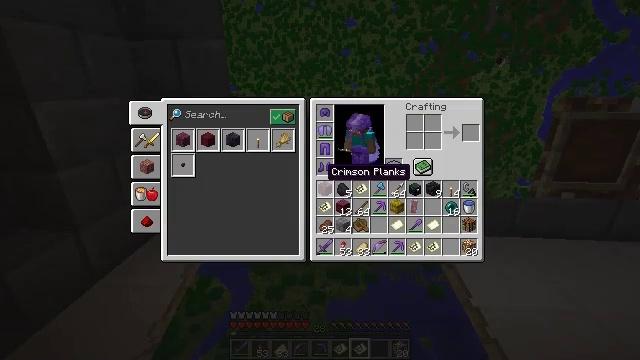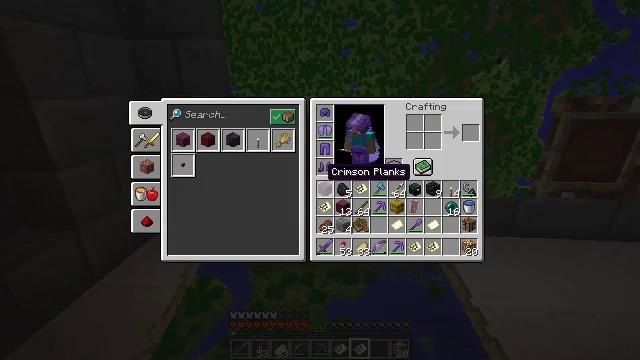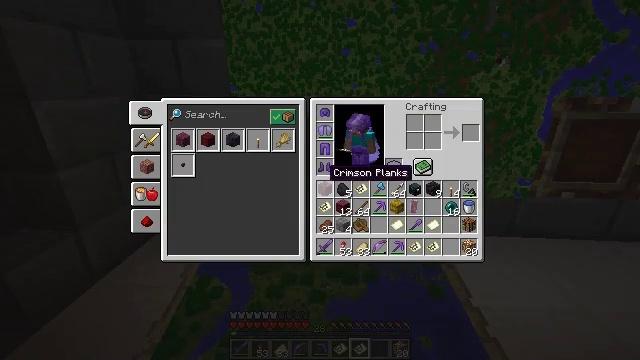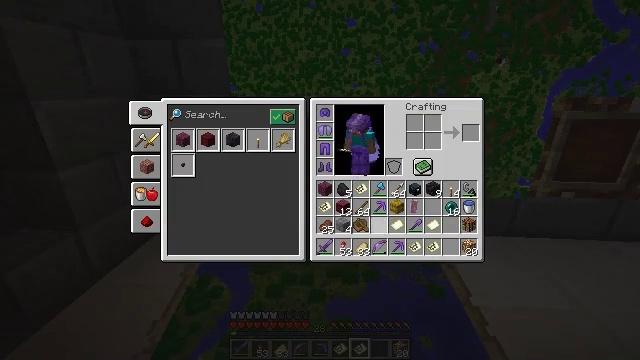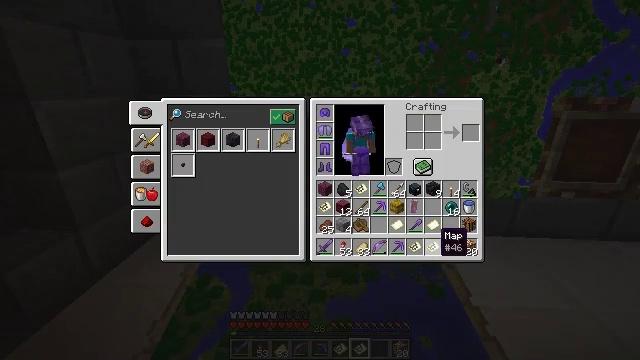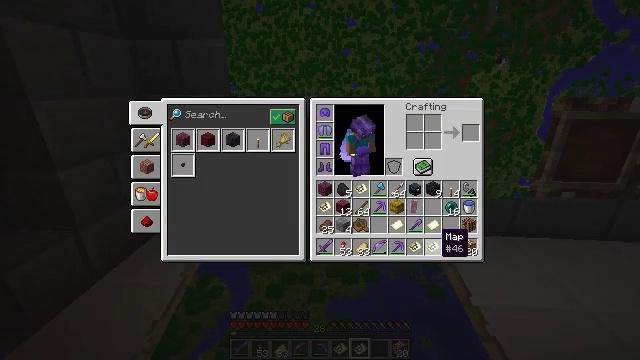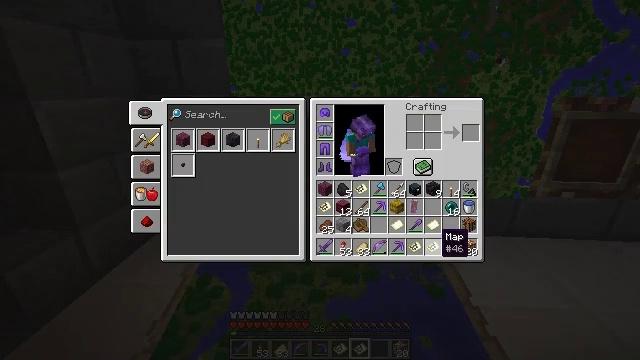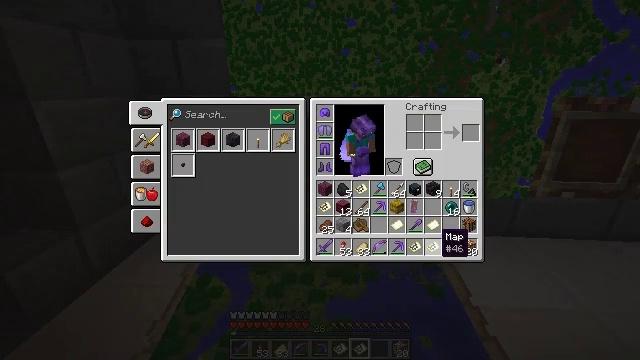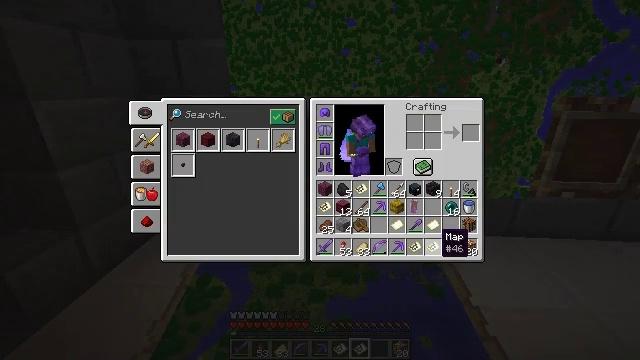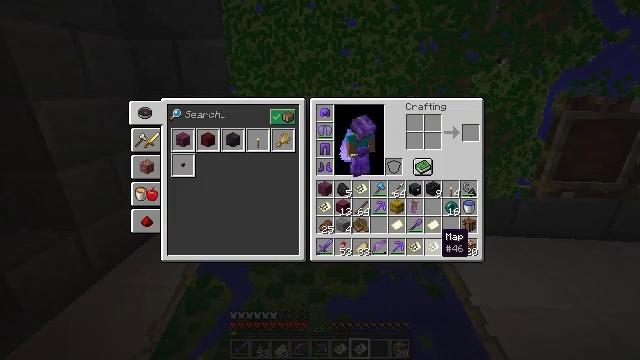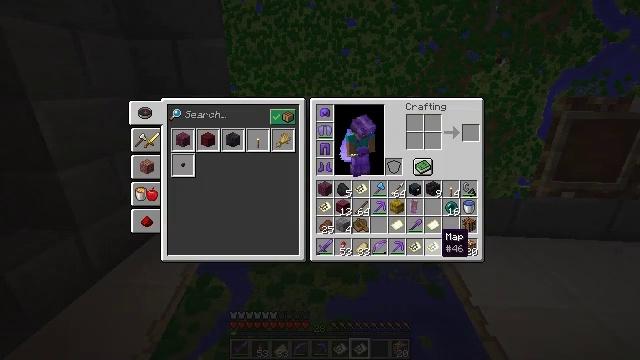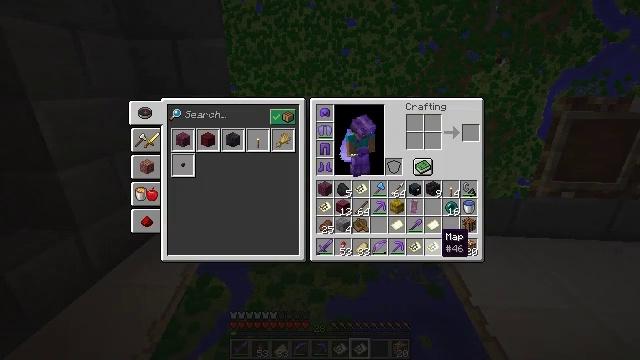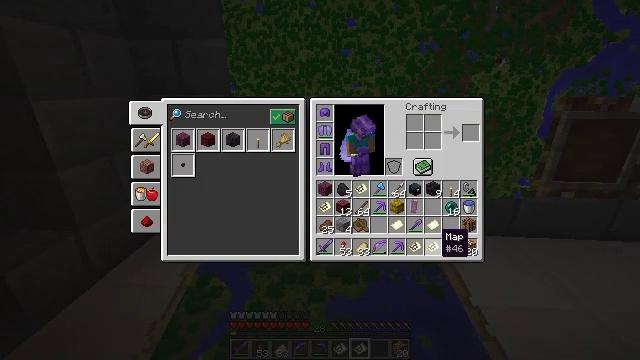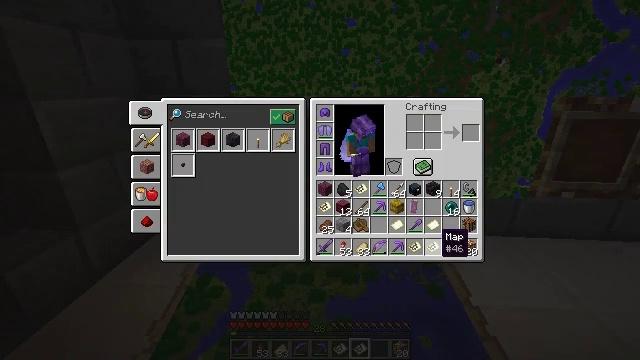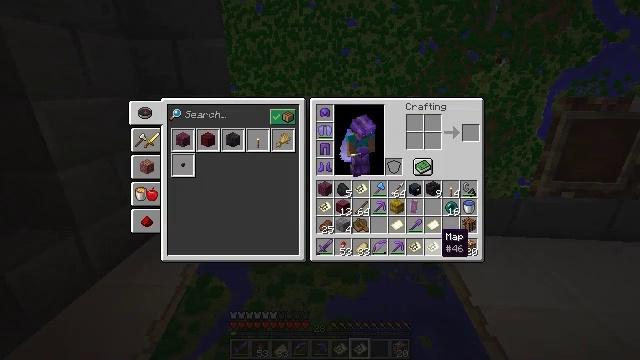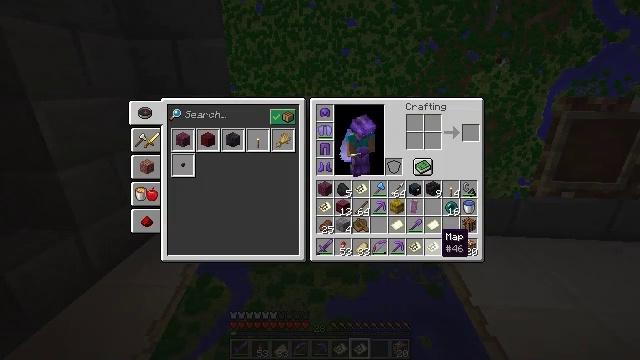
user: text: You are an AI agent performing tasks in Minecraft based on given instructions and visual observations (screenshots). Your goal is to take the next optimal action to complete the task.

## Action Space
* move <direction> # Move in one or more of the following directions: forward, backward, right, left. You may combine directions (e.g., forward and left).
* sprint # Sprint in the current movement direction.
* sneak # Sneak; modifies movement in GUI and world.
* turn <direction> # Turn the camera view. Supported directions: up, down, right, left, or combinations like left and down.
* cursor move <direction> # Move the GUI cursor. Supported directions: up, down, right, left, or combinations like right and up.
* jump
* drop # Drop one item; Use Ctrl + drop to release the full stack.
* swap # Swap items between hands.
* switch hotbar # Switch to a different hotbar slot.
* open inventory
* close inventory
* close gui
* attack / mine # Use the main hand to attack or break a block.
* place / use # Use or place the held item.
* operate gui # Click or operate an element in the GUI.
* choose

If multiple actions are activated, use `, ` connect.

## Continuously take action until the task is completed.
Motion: motion action
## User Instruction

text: Mine stone bricks from a structure.
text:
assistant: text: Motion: no_op
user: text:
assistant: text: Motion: no_op
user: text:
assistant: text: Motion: turn right and down
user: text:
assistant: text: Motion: turn right and down
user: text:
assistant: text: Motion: no_op
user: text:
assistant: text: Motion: no_op
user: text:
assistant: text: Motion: no_op
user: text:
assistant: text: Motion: no_op
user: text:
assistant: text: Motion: no_op
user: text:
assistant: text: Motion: no_op
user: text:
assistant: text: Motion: no_op
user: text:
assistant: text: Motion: no_op
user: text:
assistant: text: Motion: no_op
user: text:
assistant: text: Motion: no_op
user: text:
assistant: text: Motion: no_op
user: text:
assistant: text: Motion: no_op
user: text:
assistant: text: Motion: no_op
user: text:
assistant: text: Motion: turn left
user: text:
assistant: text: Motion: no_op
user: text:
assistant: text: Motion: no_op
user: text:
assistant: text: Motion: no_op
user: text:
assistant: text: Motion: no_op
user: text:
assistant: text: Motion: no_op
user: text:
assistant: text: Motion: no_op
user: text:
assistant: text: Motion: no_op
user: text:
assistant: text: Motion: no_op
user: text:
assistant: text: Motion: no_op
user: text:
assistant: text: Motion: no_op
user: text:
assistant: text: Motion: no_op
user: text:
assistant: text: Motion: turn left